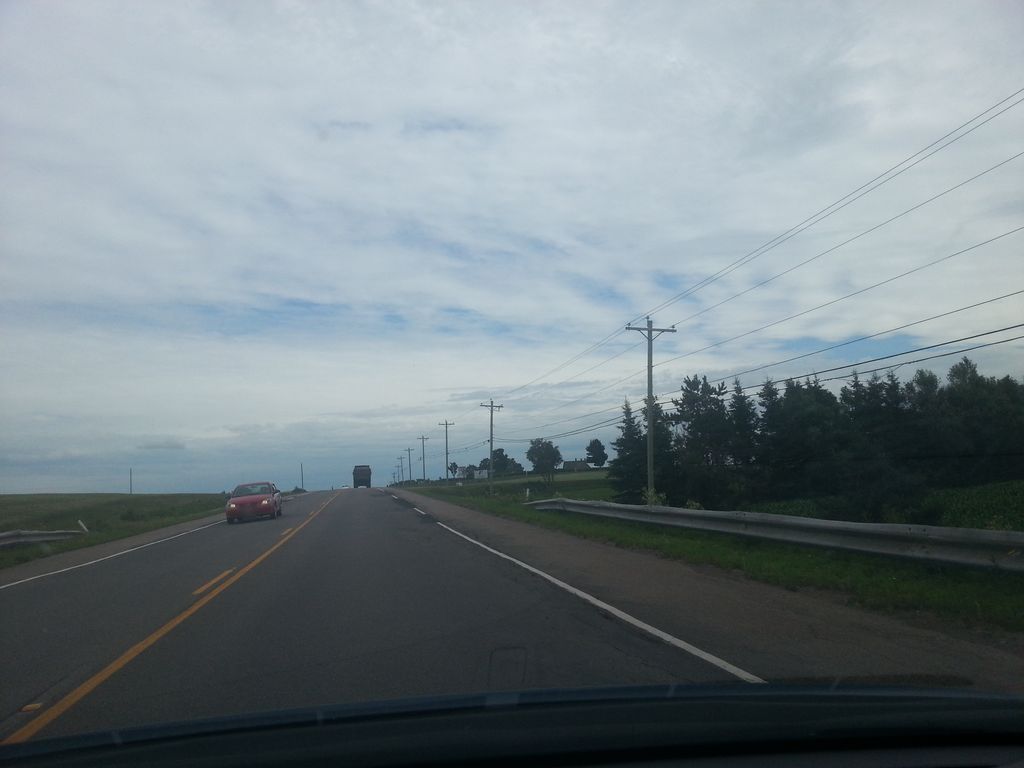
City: charlottetown